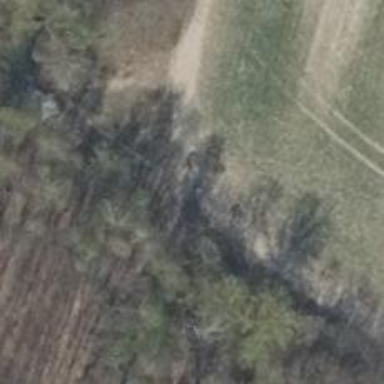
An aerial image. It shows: Path with ground surface of grade2.